Interaction volume radius: 5 \u00c5
Interaction volume height: 15 \u00c5
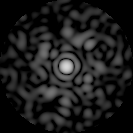
Disorder parameter: 0.8352